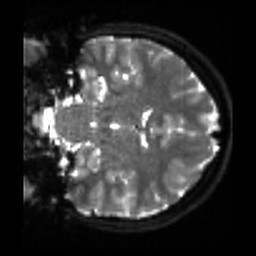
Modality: sbref
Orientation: coronal
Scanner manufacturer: siemens
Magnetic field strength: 3 T
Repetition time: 4 s
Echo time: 0.0594 s